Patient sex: M
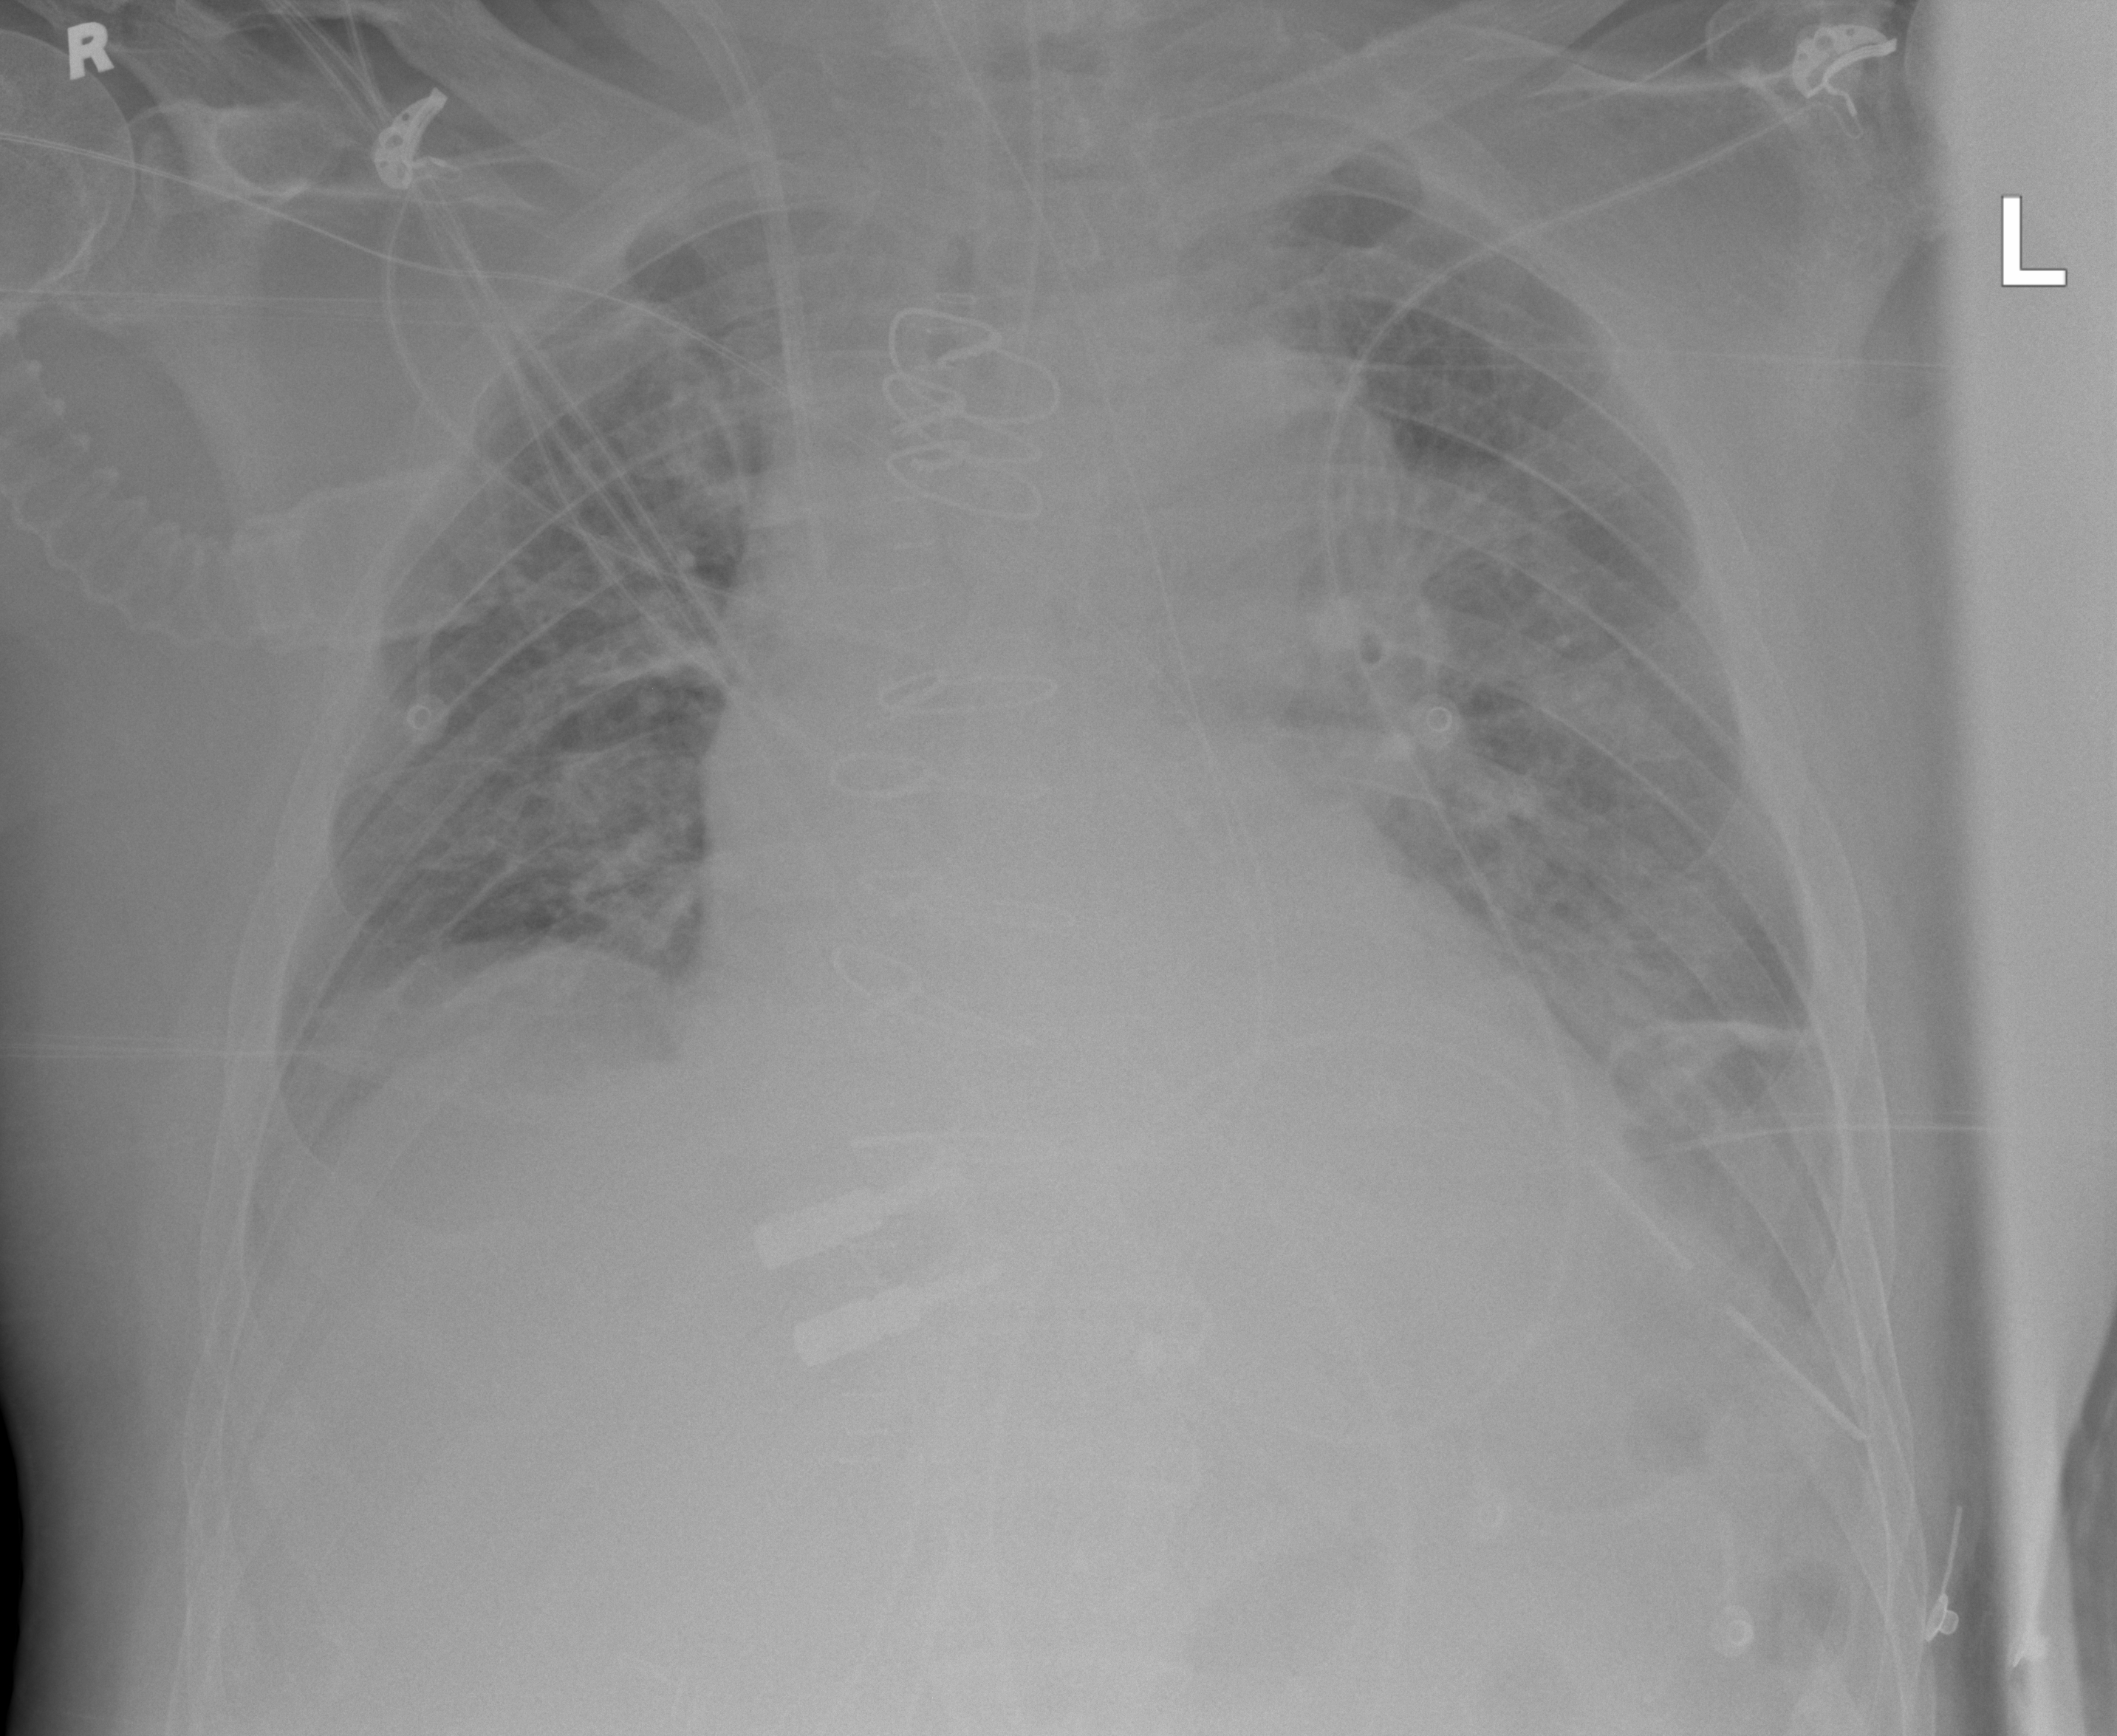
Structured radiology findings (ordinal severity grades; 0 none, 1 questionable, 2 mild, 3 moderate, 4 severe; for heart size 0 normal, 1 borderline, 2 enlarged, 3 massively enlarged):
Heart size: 1
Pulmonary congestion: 2
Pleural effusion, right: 0
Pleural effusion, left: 2
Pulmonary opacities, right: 0
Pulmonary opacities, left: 0
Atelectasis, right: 0
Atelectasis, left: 2